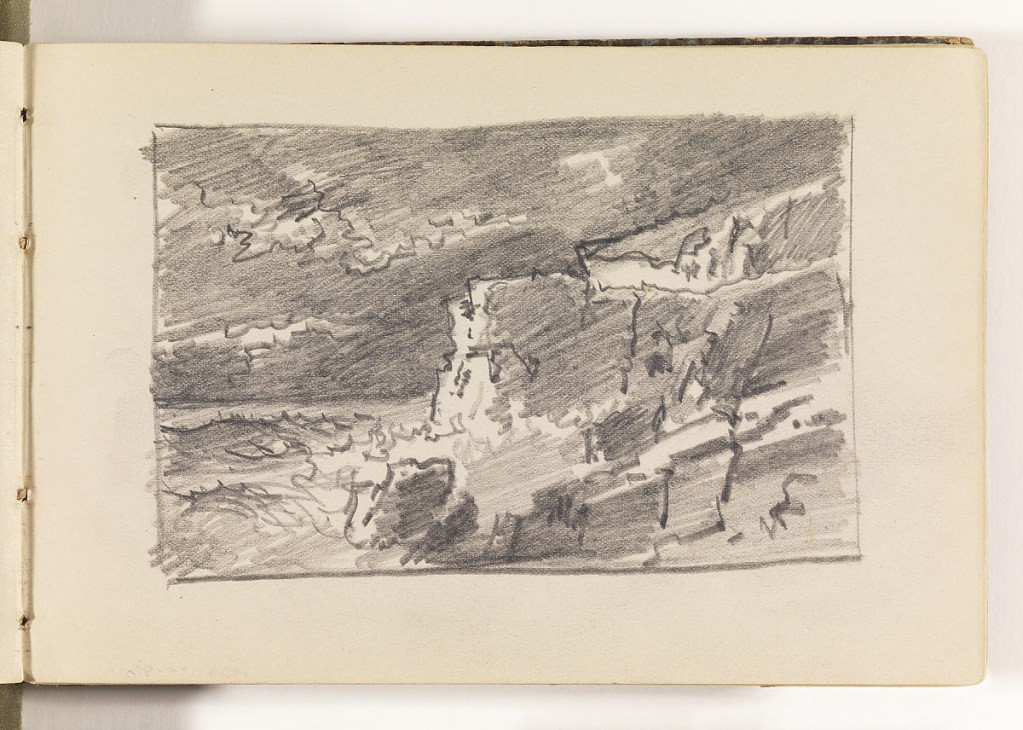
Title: Rough Study of Cliffs and Waves with Dark Sky
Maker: William Trost Richards, American, 1833–1905
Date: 1870–85
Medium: Graphite on cream wove paper, bound
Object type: Sketchbook folio
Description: Large cliffs at right. Ocean at left crashing against base of cliffs. Dark, stormy sky.